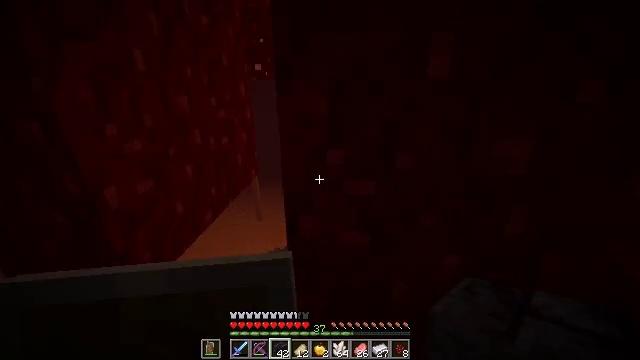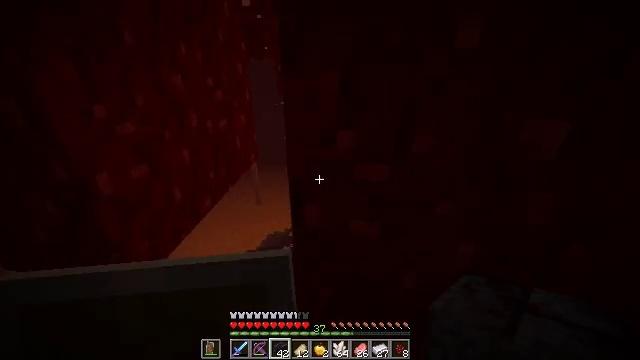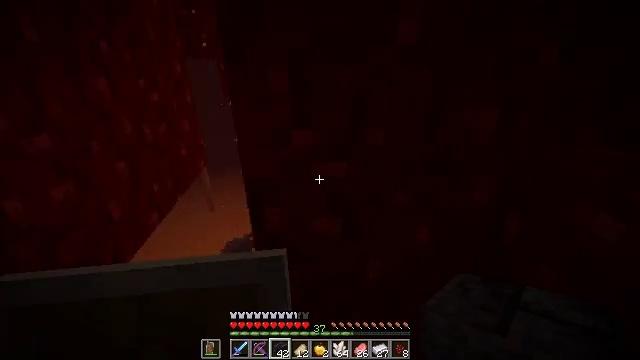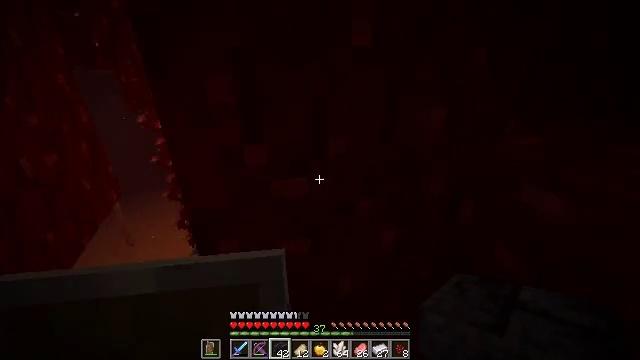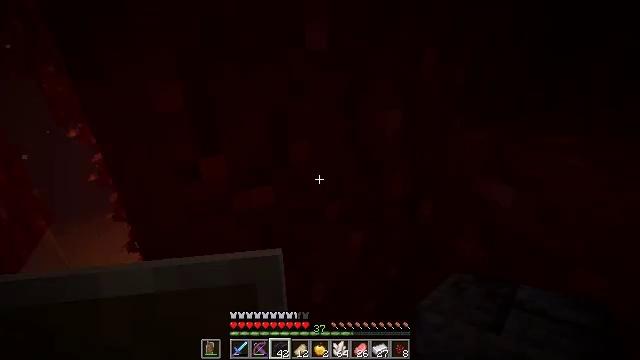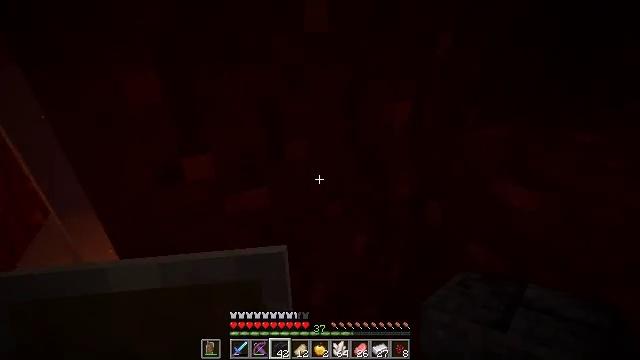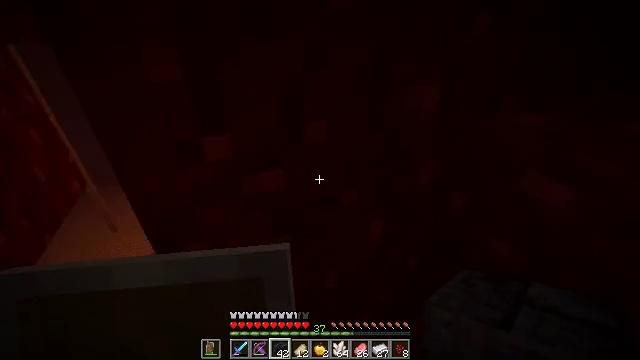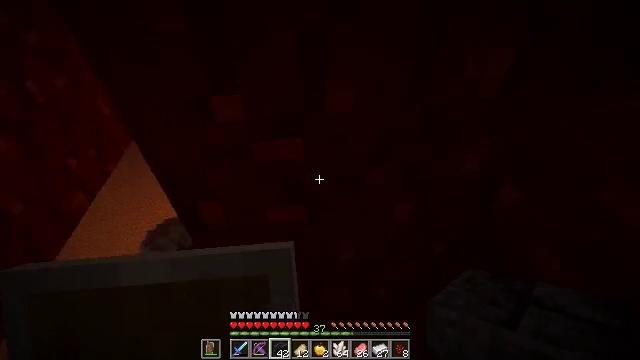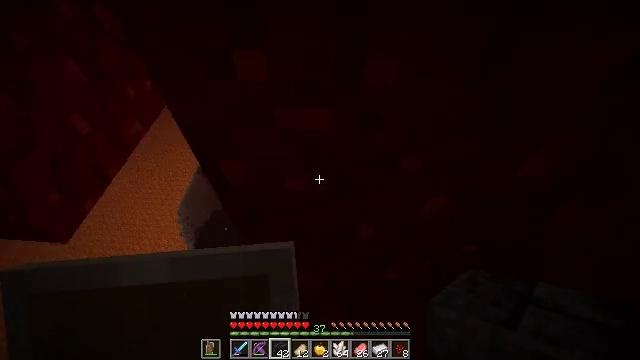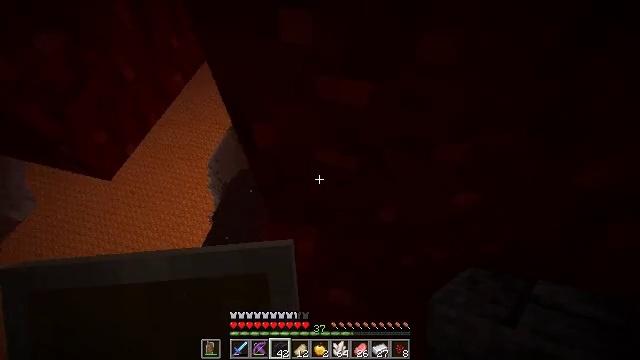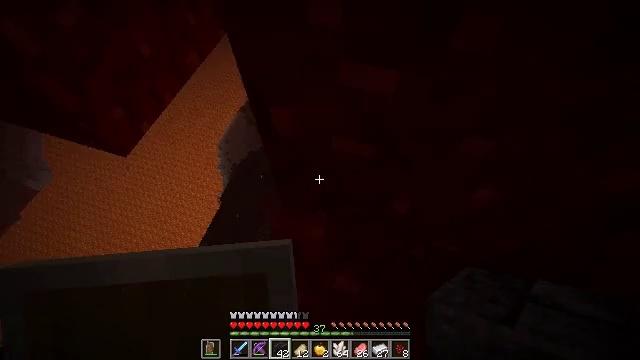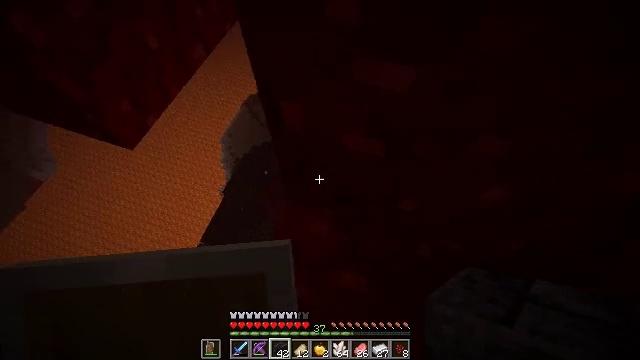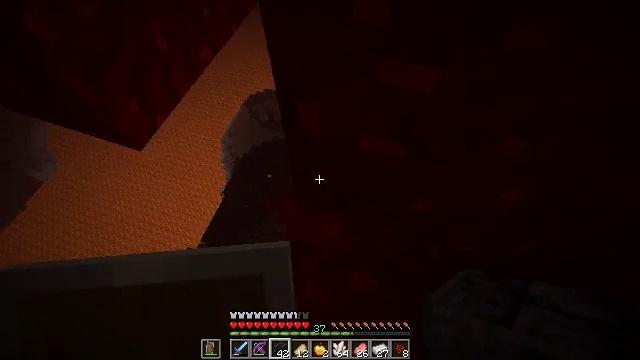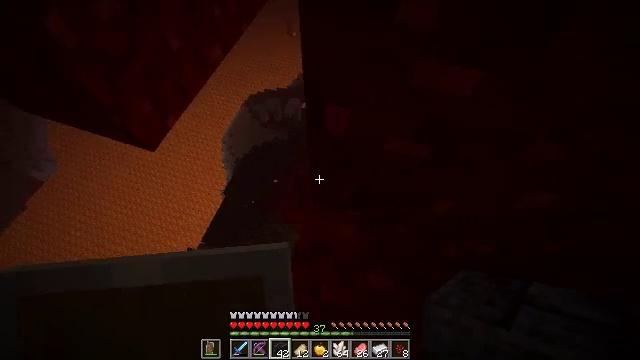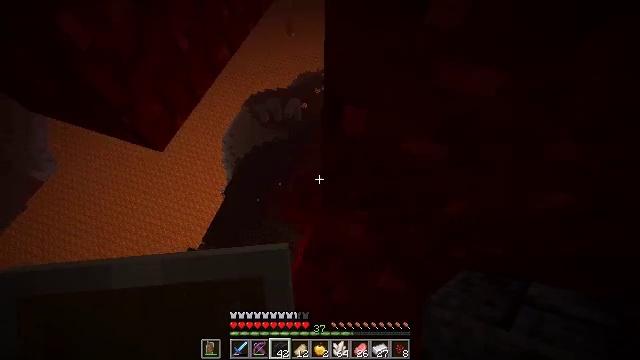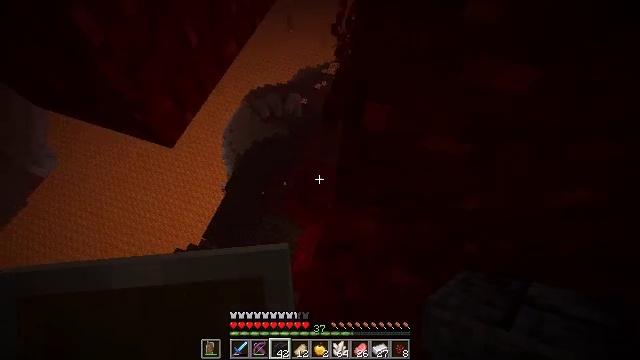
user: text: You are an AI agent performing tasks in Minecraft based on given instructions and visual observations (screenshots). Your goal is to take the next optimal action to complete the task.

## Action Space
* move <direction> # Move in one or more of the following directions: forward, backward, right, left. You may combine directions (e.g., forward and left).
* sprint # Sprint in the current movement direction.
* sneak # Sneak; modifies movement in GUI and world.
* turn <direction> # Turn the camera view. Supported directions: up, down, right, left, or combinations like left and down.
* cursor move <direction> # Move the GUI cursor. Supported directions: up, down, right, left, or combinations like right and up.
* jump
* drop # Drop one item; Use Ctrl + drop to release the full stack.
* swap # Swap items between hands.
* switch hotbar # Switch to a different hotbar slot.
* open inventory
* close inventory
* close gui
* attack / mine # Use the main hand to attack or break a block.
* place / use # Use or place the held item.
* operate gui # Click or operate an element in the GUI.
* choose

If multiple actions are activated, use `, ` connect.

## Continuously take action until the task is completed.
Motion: motion action
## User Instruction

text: Attack the nether wart block to break it.
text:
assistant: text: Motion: move forward and move left, sneak, turn down
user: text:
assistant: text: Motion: move forward and move left, sneak, turn right
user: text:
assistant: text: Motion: move forward and move left, sneak, turn right and up
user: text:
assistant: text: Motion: move forward and move right, sneak, turn right
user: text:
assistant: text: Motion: move forward and move right, sneak, turn down
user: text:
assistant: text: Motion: move forward and move right, sneak, turn left and down
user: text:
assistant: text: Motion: move forward and move right, sneak, turn left and down
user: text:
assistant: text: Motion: move forward and move right, sneak, turn left and down
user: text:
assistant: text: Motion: move left, sneak, turn left and down
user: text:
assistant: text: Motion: move left, sneak, turn left and down
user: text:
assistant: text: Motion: move left, sneak, turn left and down
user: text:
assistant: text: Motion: move left, sneak
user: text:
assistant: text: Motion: move left, sneak
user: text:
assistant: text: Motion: move left, sneak
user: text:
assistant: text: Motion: move left, sneak
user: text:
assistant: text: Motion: move left, sneak, turn right and down
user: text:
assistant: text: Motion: move forward and move left, sneak, turn right and down
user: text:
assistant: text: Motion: move forward and move left, sneak
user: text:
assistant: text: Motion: move forward and move left, sneak
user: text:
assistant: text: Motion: move forward and move left, sneak
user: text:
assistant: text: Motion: move forward and move left, sneak
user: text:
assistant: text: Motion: move forward and move left, sneak
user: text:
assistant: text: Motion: move forward and move left, sneak
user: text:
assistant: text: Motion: move forward and move left, sneak
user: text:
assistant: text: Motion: move forward and move right, sneak
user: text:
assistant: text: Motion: move forward and move right, sneak, turn right and up
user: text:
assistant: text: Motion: move forward and move right, sneak, turn right and up
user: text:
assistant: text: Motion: move forward and move right, sneak, turn right and up
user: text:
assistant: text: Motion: move forward and move right, sneak, turn right and up
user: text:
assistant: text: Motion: move forward and move right, sneak, turn right and up